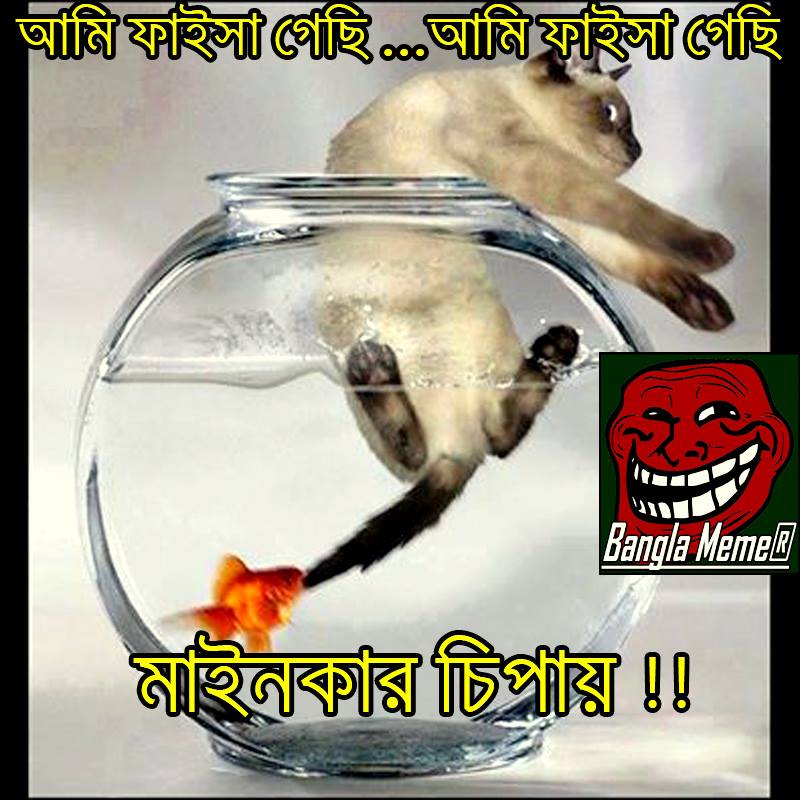
Caption: আমি ফাইসা গেছি... আমি ফাইসা গেছি     মাইনকার চিপায় !!
Label: non-hate